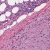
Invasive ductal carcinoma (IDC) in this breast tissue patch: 1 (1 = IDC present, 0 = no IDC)